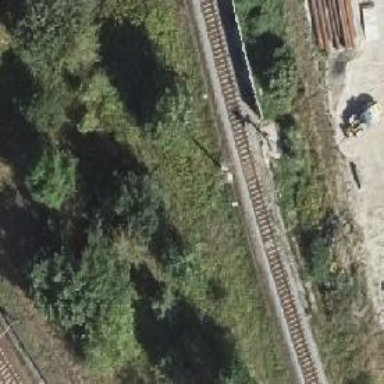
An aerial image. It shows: Railway signal.